Question: I have implemented several 'Filter' Types and they work fine when I select them in an 'AlertDialog' (MultiChoice) and I save this selection for future uses, i.e. if I again open the app but in this case, it just works the last filter.
The aspect looks like this

The selected criteria are fine saved and the selection in 'AlertDialog' reflects inmediately Filter Buttons (Crop Year... und Crop Type) and the click on these Buttons to delete that Filter Criterium reflects as well and therefore I ask here, because, when I click/mark an option and the other one in 'AlertDialog'is the filtered Data available to the next Filter/Unfilter Operation.
The anomaly happens when I want to initialize the elements with previously selected criteria (As said, they are correct).
I tried to introduce delay between those two filters, in order that the filtered Data of first Filter are available as input for the second filter but I get identical results.
Relevant Code is here
'''
@Override
protected void onCreate(Bundle savedInstanceState) {
super.onCreate(savedInstanceState);
setContentView(R.layout.farm_fields_list);
// Get SharedPreferences
session = new SessionManager(getApplicationContext());
selected = getSelectedCriteria();
...
// Retrieve Session
session = new SessionManager(getApplicationContext());
Log.i("TAG", "FarmListActivity::onCreate:: 1");
// Get the Parameter
Intent intent = getIntent();
Bundle bundle = intent.getExtras();
if ( bundle != null) {
farms = (ArrayList<Object>)bundle.get(Constants.FARMS);
}
farm_field_exp_list_view.setDividerHeight(2);
farm_field_exp_list_view.setGroupIndicator(null);
farm_field_exp_list_view.setClickable(true);
/** Adapter initialisieren **/
myFarmAdapter = new MyFarmAdapter(FarmListActivity.this, farms, mapView);
farm_field_exp_list_view.setAdapter(myFarmAdapter);
/** Filter Buttons initialisieren **/
initializeFilterButton(crop_type_button, Constants._CROP_TYPE_MAIS_CRITERIUM, 0); // <- At this point
initializeFilterButton(crop_year_button, Constants._CROP_YEAR_2015_CRITERIUM, 1);
/** **/
// Button
show_fields_button = (Button) findViewById(R.id.show_map_btn);
show_fields_button.setOnClickListener(new OnClickListener(){
@Override
public void onClick(View v) {
// We'll pass as parameter an ArrayList of field_guids, whose fields will be shown
ArrayList<String> selectedFields = myFarmAdapter.getSelectedFields();
Intent intent = new Intent();
intent.putExtra(Constants.SELECTED_FIELDS, selectedFields);
// --------------------------
activity.setResult(Activity.RESULT_OK, intent);
activity.finish();
}
});
//
}
private void initializeFilterButton(final Button filter_button, final String filter_criterium, final int pos) {
// First we check whether buttons can be initialized via SharedPreferences - selected
if ( selected != null ){
filter_button.setVisibility(selected[pos] ? View.VISIBLE : View.GONE);
if (selected[pos]) {
myFarmAdapter.getFilter().filter(filter_criterium);
}
}
// I we click, then we remove the filter
filter_button.setOnClickListener(new OnClickListener(){
@Override
public void onClick(View v) {
// Unset Filter Type F1 is the same like filter the original Data with the other Filters (if present)
myFarmAdapter.getFilter().filter(Constants._REMOVE_CRITERIUM+filter_criterium);
filter_button.setVisibility(View.GONE);
selected[pos] = false;
settings.put(Constants._SELECTED_CRITERIA, Arrays.toString(selected));
session.createOrUpdateSettings(settings);
}});
}
@Override
public boolean onOptionsItemSelected(MenuItem item) {
switch (item.getItemId()) {
// action with ID action_filter was selected
case R.id.action_filter:
Dialogs.showFilterDialog(this, session, myFarmAdapter, appliedFilterTV, crop_year_button, crop_type_button);
//Toast.makeText(this, "Filter selected", Toast.LENGTH_LONG).show();
break;
default:
break;
}
return true;
}
'''
And the relevant part if my Class 'Dialogs'
'''
public static void showFilterDialog(final FarmListActivity farmListActivity, final SessionManager session, final MyFarmAdapter myFarmAdapter,
final TextView tView, final Button crop_year_button, final Button crop_type_name_button) {
settings = session.getSettings();
String[] filter_menu = farmListActivity.getResources().getStringArray(R.array.filter_menu);
selected = new boolean[filter_menu.length];
if ( settings.containsKey(Constants._SELECTED_CRITERIA)) {
selected = parseBooleanStringToBooleanArray(settings.get(Constants._SELECTED_CRITERIA));
} else {
Arrays.fill(selected, false);
}
yes = false;
AlertDialog.Builder alertDialogBuilder = new AlertDialog.Builder(farmListActivity);
// set title
alertDialogBuilder.setTitle(R.string.title_choice_filter);
alertDialogBuilder.setMultiChoiceItems(R.array.filter_menu, selected, new OnMultiChoiceClickListener(){
@Override
public void onClick(DialogInterface dialog, int which, boolean isChecked ) {
// TODO Auto-generated method stub
int visibility = 0;
String[] filters = farmListActivity.getResources().getStringArray(R.array.filter_menu);
int filters_size = filters.length;
String filter_criterium = "";
selected[which] = isChecked;
filter_criterium = filters[which];
// If checked, remove selected criterium
filter_criterium = isChecked ? filter_criterium : Constants._REMOVE_CRITERIUM + filter_criterium;
// Filter
myFarmAdapter.getFilter().filter(filter_criterium);
// Here we save the selected criterium
settings.put(Constants._SELECTED_CRITERIA, Arrays.toString(selected));
// Here we update button visibility
visibility = isChecked ? View.VISIBLE : View.GONE;
// Activate the Filter Buttons
if ( filter_criterium.equalsIgnoreCase(Constants._CROP_YEAR_2015_CRITERIUM)) {
crop_year_button.setVisibility(visibility);
}
if ( filter_criterium.equalsIgnoreCase(Constants._CROP_TYPE_MAIS_CRITERIUM)) {
crop_type_name_button.setVisibility(visibility);
}
settings.put(Constants._SELECTED_CRITERIA, Arrays.toString(selected));
session.createOrUpdateSettings(settings);
}});
alertDialogBuilder.setCancelable(false);
alertDialogBuilder.setPositiveButton(R.string.ok, new DialogInterface.OnClickListener() {
@Override
public void onClick(DialogInterface dialog, int which) {
// TODO Auto-generated method stub
dialog.dismiss();
}
});
// create alert dialog
AlertDialog alertDialog = alertDialogBuilder.create();
alertDialog.getListView().setChoiceMode(ListView.CHOICE_MODE_MULTIPLE);
for ( int i = 0; i < selected.length; i++)
alertDialog.getListView().setItemChecked(i, selected[i]);
// show it
alertDialog.show();
}
'''
And last my Log
'''
02-17 11:30:49.694: I/TAG(10211): FarmListActivity::initializeFilterButton::BEGIN filter_criterium: Year(Current Year: 2015) pos: 1 selected: [true, true]
02-17 11:30:49.694: I/TAG(10211): FarmListActivity::initializeFilterButton::if (selected[pos]) {
02-17 11:30:49.696: I/TAG(10211): MyFarmAdapter::getFilter:: fieldFilter: com.nutiteq.advancedmap.MyFarmAdapter$FieldFilter@ebe6c48
02-17 11:30:49.699: I/TAG(10211): FieldFilter::performFiltering:: constraint: [Year(Current Year: 2015)] constraintsList: []
02-17 11:30:49.699: I/TAG(10211): FarmListActivity::initializeFilterButton::END filter_criterium: Year(Current Year: 2015) pos: 1 selected: [true, true]
02-17 11:30:49.699: I/TAG(10211): FieldFilter::performFiltering:: constraint: [Year(Current Year: 2015)] #fields of filteredItems: 35 #fields of parentItems: 35
02-17 11:30:49.699: I/TAG(10211): FarmListActivity::initializeFilterButton::BEGIN filter_criterium: Crop(Current Crop: Mais) pos: 0 selected: [true, true]
02-17 11:30:49.699: I/TAG(10211): FarmListActivity::initializeFilterButton::if (selected[pos]) {
02-17 11:30:49.699: I/TAG(10211): MyFarmAdapter::getFilter:: fieldFilter: com.nutiteq.advancedmap.MyFarmAdapter$FieldFilter@ebe6c48
02-17 11:30:49.699: I/TAG(10211): FarmListActivity::initializeFilterButton::END filter_criterium: Crop(Current Crop: Mais) pos: 0 selected: [true, true]
02-17 11:30:49.699: I/TAG(10211): MyFarmAdapter::FieldFilter::filterByCropYear:: crop_year: 2015
02-17 11:30:49.700: I/TAG(10211): MyFarmAdapter::FieldFilter::filterByCropYear::fields.size: 35
02-17 11:30:49.700: I/TAG(10211): FieldFilter::performFiltering:: AFTER filtering:: constraint: Year(Current Year: 2015) #fields of filteredItems: 35 #fields of parentItems: 35
02-17 11:30:49.700: I/TAG(10211): FieldFilter::performFiltering:: constraint: [Crop(Current Crop: Mais)] constraintsList: [Year(Current Year: 2015)]
02-17 11:30:49.700: I/TAG(10211): FieldFilter::performFiltering:: constraint: [Crop(Current Crop: Mais)] #fields of filteredItems: 35 #fields of parentItems: 35
02-17 11:30:49.704: I/TAG(10211): MyFarmAdapter::FieldFilter::filterByCropTypeName::fields.size: 35
02-17 11:30:49.704: I/TAG(10211): FieldFilter::performFiltering:: AFTER filtering:: constraint: Crop(Current Crop: Mais) #fields of filteredItems: 35 #fields of parentItems: 35
02-17 11:30:49.771: I/TAG(10211): FieldFilter::publishResults:: constraint: Year(Current Year: 2015) #fields of filteredItems: 11 #fields of parentItems: 35
02-17 11:30:49.772: I/TAG(10211): FieldFilter::publishResults:: constraint: Crop(Current Crop: Mais) #fields of filteredItems: 10 #fields of parentItems: 35
'''
As you can see in Log File, 'publishResults' Methods set Data available too late and I don't know how I can solve without dellegated Events, there must be a simpler solution.
In case of 'AlertDialog' I can log it and the correct sequence appears as follows
'''
1. performFiltering of first Filter
2. publishResults of first Filter
3. performFiltering of second Filter
4. publishResults of second Filter
'''
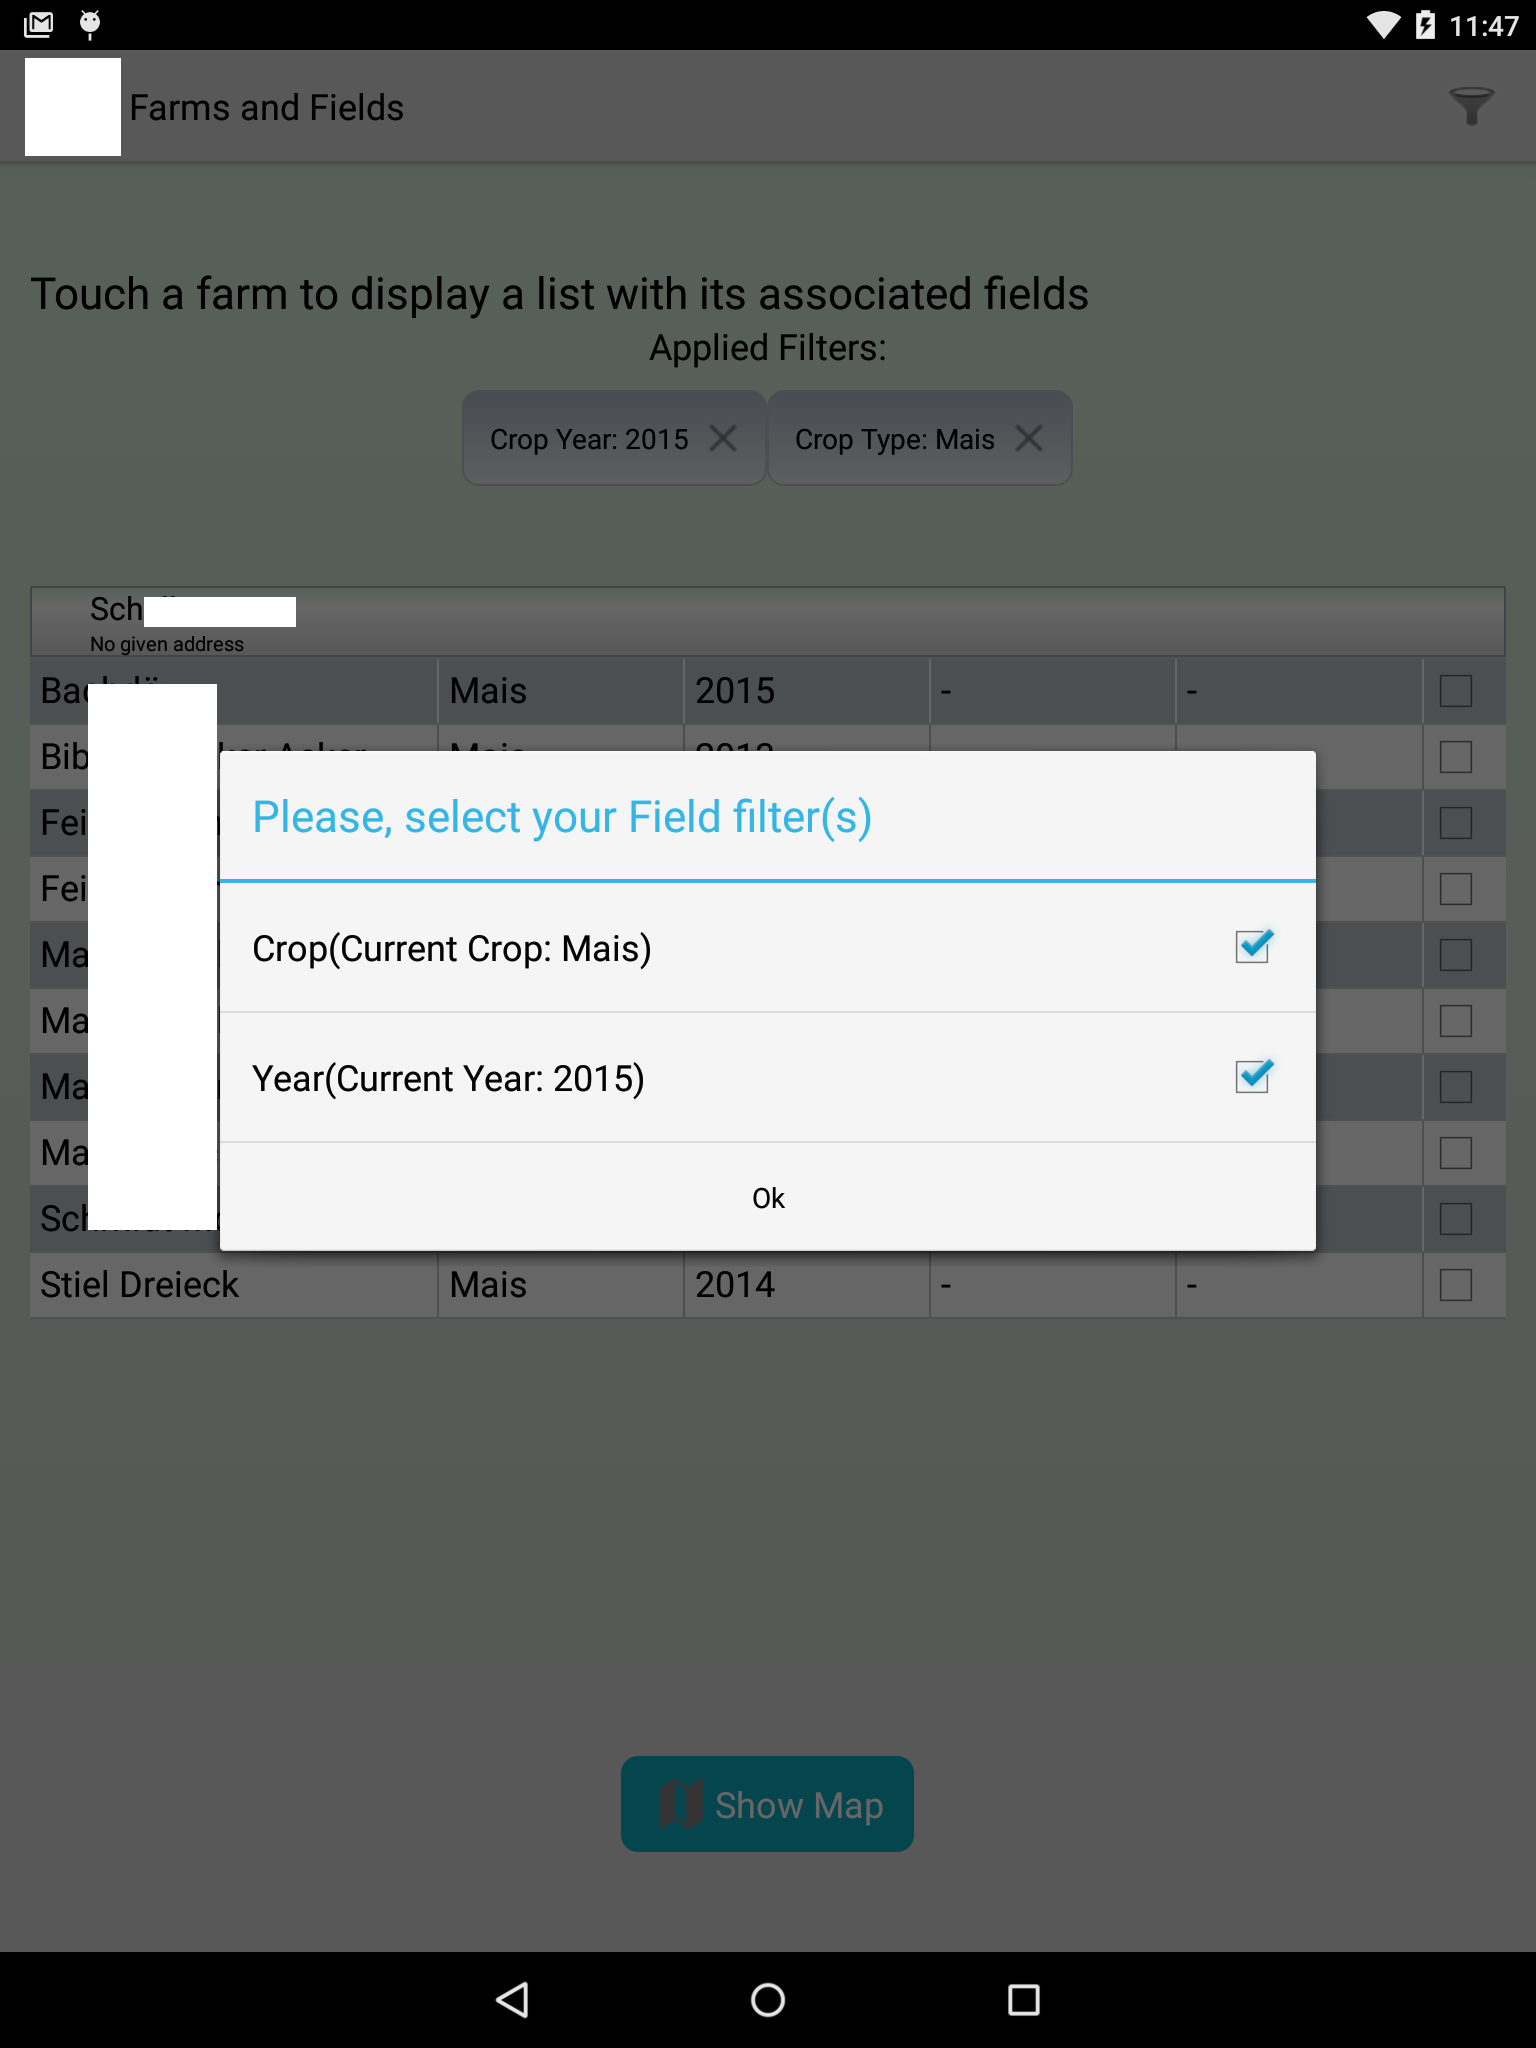
Answer: I could solve it and just as I said to @Luksprog , I implemented the Methods of 'FilterListener' Interface in my Activity, in this case 'public void onFilterComplete(int count)' as follows
'''
@Override
public void onFilterComplete(int count) {
if ( ! isTrue(initialisedButtons) )
initializeFilterButton(crop_year_button, Constants._CROP_YEAR_2015_CRITERIUM, 1);
}
private boolean isTrue(boolean[] initialisedButtons) {
// TODO Auto-generated method stub
boolean result = true;
if ( initialisedButtons != null && initialisedButtons.length>0 ) {
for ( int i = 0; i<initialisedButtons.length && result; i++)
result = result && initialisedButtons[i];
} else
result = false;
return result;
}
'''
I inserted in 'onFilterComplete' Method the line
'''
initializeFilterButton(crop_year_button, Constants._CROP_YEAR_2015_CRITERIUM, 1);
'''
and modified 'initializeFilterButton' like this
'''
private void initializeFilterButton(final Button filter_button, final String filter_criterium, final int pos) {
// First we check whether buttons can be initialized via SharedPreferences - selected
if ( selected != null ){
filter_button.setVisibility(selected[pos] ? View.VISIBLE : View.GONE);
if (selected[pos]) {
myFarmAdapter.getFilter().filter(filter_criterium, this);
} else {
// Neccessary if the filter is disabled in order to fire FilterListener onFilterComplete. That's a NO Filter Operation
myFarmAdapter.getFilter().filter("", this);
}
// To ensure, we initialize this button.
initialisedButtons[pos] = true;
}
filter_button.setOnClickListener(new OnClickListener(){
@Override
public void onClick(View v) {
// Unset Filter Type F1 is the same like filter the original Data with the other Filters (if present)
myFarmAdapter.getFilter().filter(Constants._REMOVE_CRITERIUM+filter_criterium);
filter_button.setVisibility(View.GONE);
selected[pos] = false;
settings.put(Constants._SELECTED_CRITERIA, Arrays.toString(selected));
session.createOrUpdateSettings(settings);
}});
}
'''
And just like this, we can perform several Filter Operations .